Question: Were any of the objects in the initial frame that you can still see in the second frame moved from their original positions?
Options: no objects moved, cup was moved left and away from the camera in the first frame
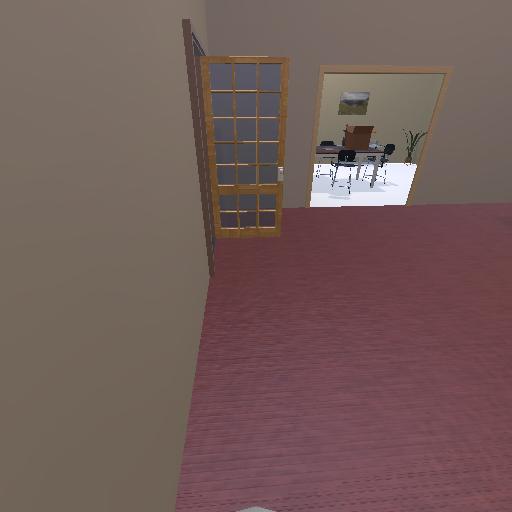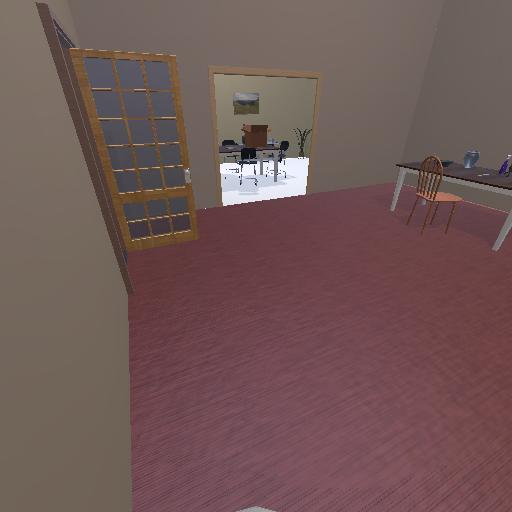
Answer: no objects moved